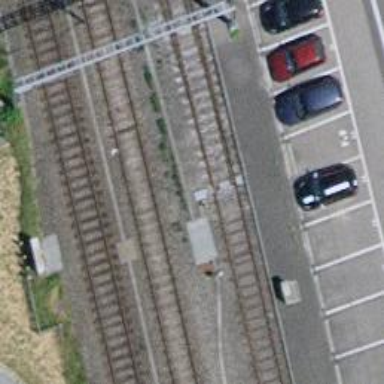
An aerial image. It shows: Railway switch.